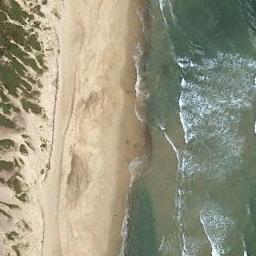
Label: beach